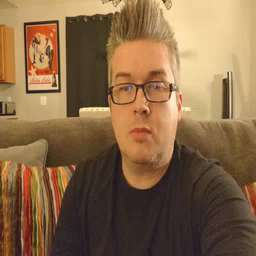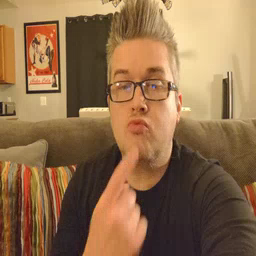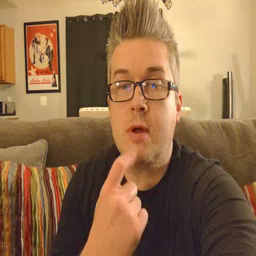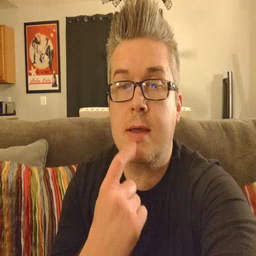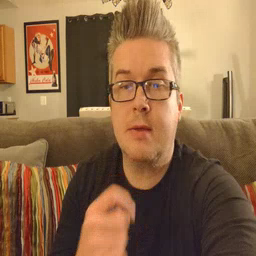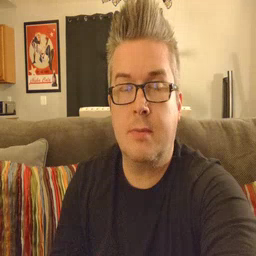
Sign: red